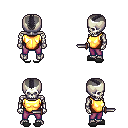
a pixel art fantasy rpg character, male body template, skeleton, gold chest armor, magenta pants, raven short mohawk hairstyle, gray slippers, dagger, four views (front, back, left, right), 2x2 character sprite sheet, small pixel art, hard edges, no anti-aliasing